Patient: sex M, age 65
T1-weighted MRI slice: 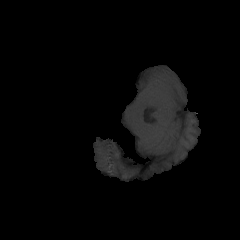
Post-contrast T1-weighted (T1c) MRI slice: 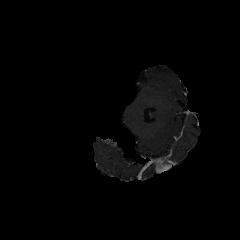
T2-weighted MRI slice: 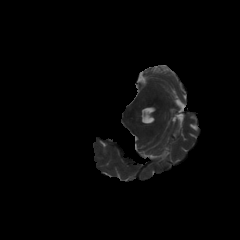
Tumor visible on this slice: no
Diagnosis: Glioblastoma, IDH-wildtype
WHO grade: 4